Question: I'm trying to create a close packed layer by generating my center points like a box and then shear the point in order to create a close packed layer of circles..
<URL>
but I'm having some difficulties.. My code so far is
'''
%% Trying out the shear function
rad=2; n=3;
[X,Y] = meshgrid(0 : rad*2 : rad*(n-1)*2 , ...
0 : sqrt(2*(2*rad)^2)/2 : sqrt(2*(2*rad)^2)/2*(n-1));
xyBox = [reshape(X,1,numel(X)) ; reshape(Y,1,numel(Y))];
Sh = @(m) [1 m; 0 1]; % horizontal shear - slope is qual to 1/m
slope = sqrt(3);
shearedCoordinates = Sh(1/slope) * xyBox;
figure; plot(xyBox(1,:),xyBox(2,:),'k.');
for i= 1:(numel(shearedCoordinates)/2)
hold on;
circle(shearedCoordinates(1,i),shearedCoordinates(2,i),rad)
plot(shearedCoordinates(1,i),shearedCoordinates(2,i),'bx')
hold off;
end
axis equal
'''

Don't really understand the math behind the Sh, but can just see that it does a damn good job twisting (shearing) points. I calculated a slope of square root 3 should give the right place, but it looks lige there is something wrong with my y distances...
the circle function is
'''
function circle(x,y,r)
angle=0:0.01:2*pi;
xp=r*cos(angle);
yp=r*sin(angle);
plot(x+xp,y+yp,'r');
end
'''
'''
%% Trying out the shear function
rad=2; n=3;
[X,Y] = meshgrid(0 : rad*2 : rad*(n-1)*2 , ...
0 : sqrt(3)*rad : sqrt(3)*rad*(n-1));
xyBox = [reshape(X,1,numel(X)) ; reshape(Y,1,numel(Y))];
Sh = @(m) [1 m; 0 1]; % horizontal shear - slope is qual to 1/m
slope = sqrt(3);
shearedCoordinates = Sh(1/slope) * xyBox;
figure; plot(xyBox(1,:),xyBox(2,:),'k.');
for i= 1:(numel(shearedCoordinates)/2)
hold on;
circle(shearedCoordinates(1,i),shearedCoordinates(2,i),rad)
plot(shearedCoordinates(1,i),shearedCoordinates(2,i),'bx')
hold off;
end
axis equal
'''
(don't forget to vote up if you found it useful)
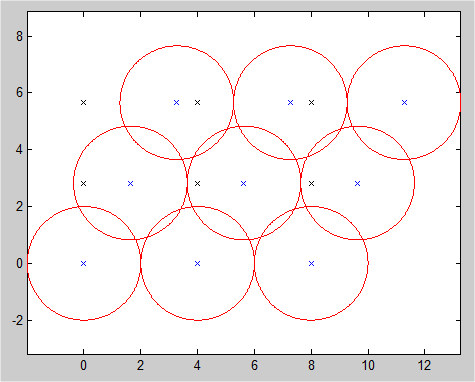
Answer: By my reckoning your mistake (or perhaps just the first one that I can see) is in the y-spacing of the lines of circle centres. You have the expression
'''
0 : sqrt(2*(2*rad)^2)/2 : sqrt(2*(2*rad)^2)/2*(n-1)
'''
for laying out the circle centres. I think that the vertical stride (or step value) should be 'rad*sqrt(3)/2' which would give you:
'''
0 : rad*sqrt(3)/2 : sqrt(2*(2*rad)^2)/2*(n-1)
'''
Unless I've made a mistake (entirely possible) the height of a unit equilateral triangle is 'sqrt(3)/2' and that ought to be your y-spacing.